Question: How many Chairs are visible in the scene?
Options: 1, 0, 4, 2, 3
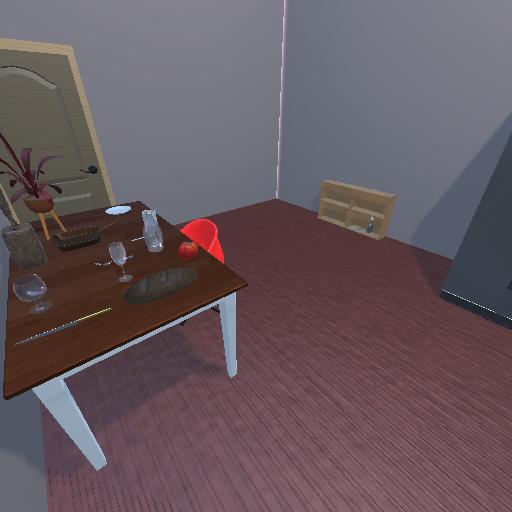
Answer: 1